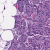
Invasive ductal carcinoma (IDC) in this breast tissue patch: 1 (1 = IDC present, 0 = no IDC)